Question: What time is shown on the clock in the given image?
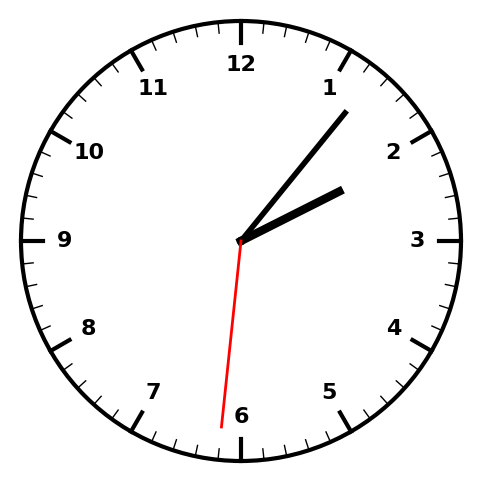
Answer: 02:06:31